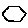
Label: hexagon